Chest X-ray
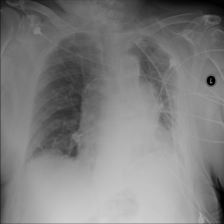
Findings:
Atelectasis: negative
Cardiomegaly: negative
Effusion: negative
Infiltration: positive
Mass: negative
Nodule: negative
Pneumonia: negative
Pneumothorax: negative
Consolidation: negative
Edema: negative
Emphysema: positive
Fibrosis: negative
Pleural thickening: negative
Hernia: negative